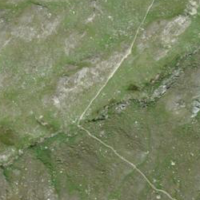
EUNIS habitat code: 26
Species observed at this site:
Hesperia comma
Pyrrhocorax graculus